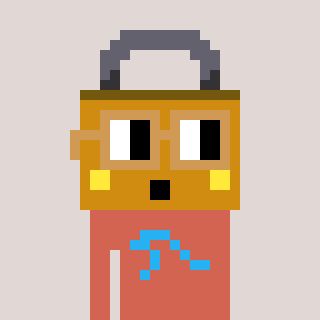
a pixel art character with square brown glasses, a lock-shaped head and a peachy-colored body on a warm background